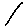
Label: line